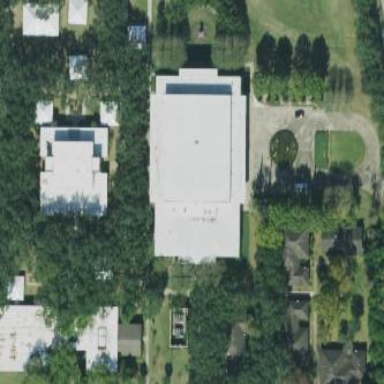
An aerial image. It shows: Auditorium building.